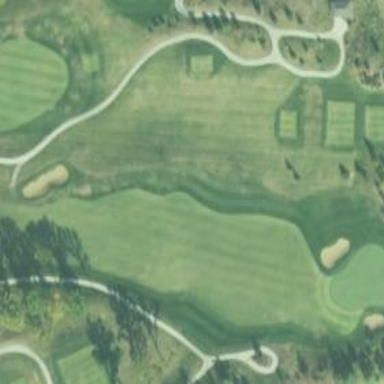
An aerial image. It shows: Golf hole.